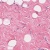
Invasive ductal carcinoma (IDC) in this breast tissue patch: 0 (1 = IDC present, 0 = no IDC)